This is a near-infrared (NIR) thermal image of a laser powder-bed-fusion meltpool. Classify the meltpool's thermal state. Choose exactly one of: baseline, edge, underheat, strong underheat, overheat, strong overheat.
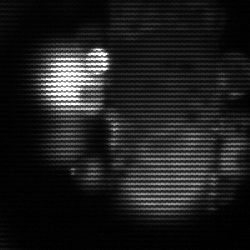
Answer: strong underheat